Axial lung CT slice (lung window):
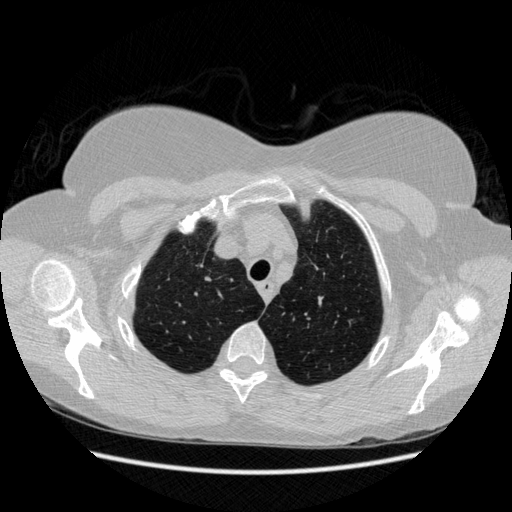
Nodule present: no